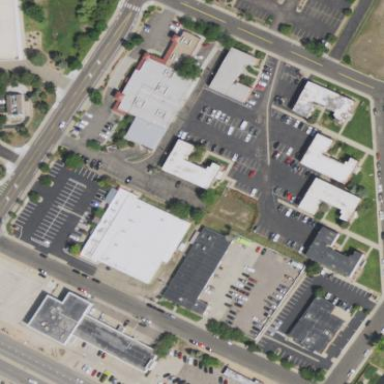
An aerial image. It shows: Commercial area.